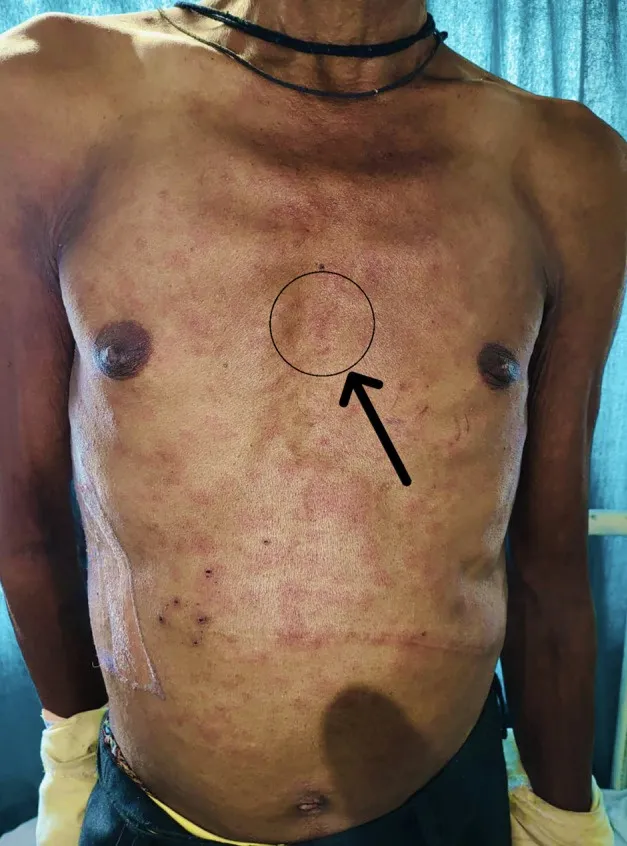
Hypersensitivity reaction (papular lesions) on the patient's body with black arrow.
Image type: medical_photograph (other_medical_photograph)